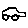
Label: car